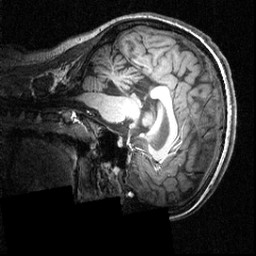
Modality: T1w
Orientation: sagittal
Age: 20
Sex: female
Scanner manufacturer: siemens
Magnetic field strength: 3.951 T
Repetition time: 1.5 s
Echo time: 0.00335 s